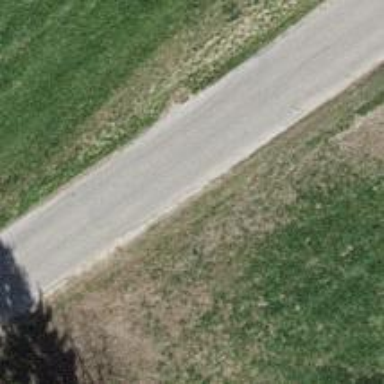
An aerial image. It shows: Unclassified road with asphalt surface.